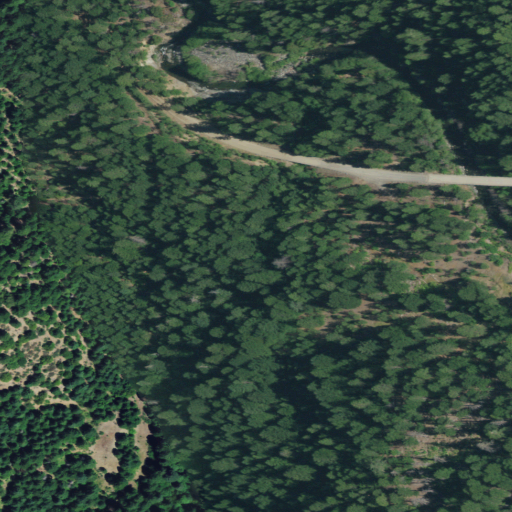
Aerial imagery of valley in California named Rays Gulch containing evergreen forest, open development, shrub, low intensity development, and medium intensity development